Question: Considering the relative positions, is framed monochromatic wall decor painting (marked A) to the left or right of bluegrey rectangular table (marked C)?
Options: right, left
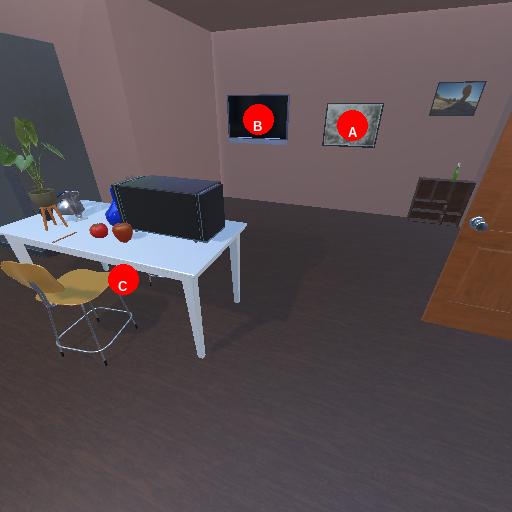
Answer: right